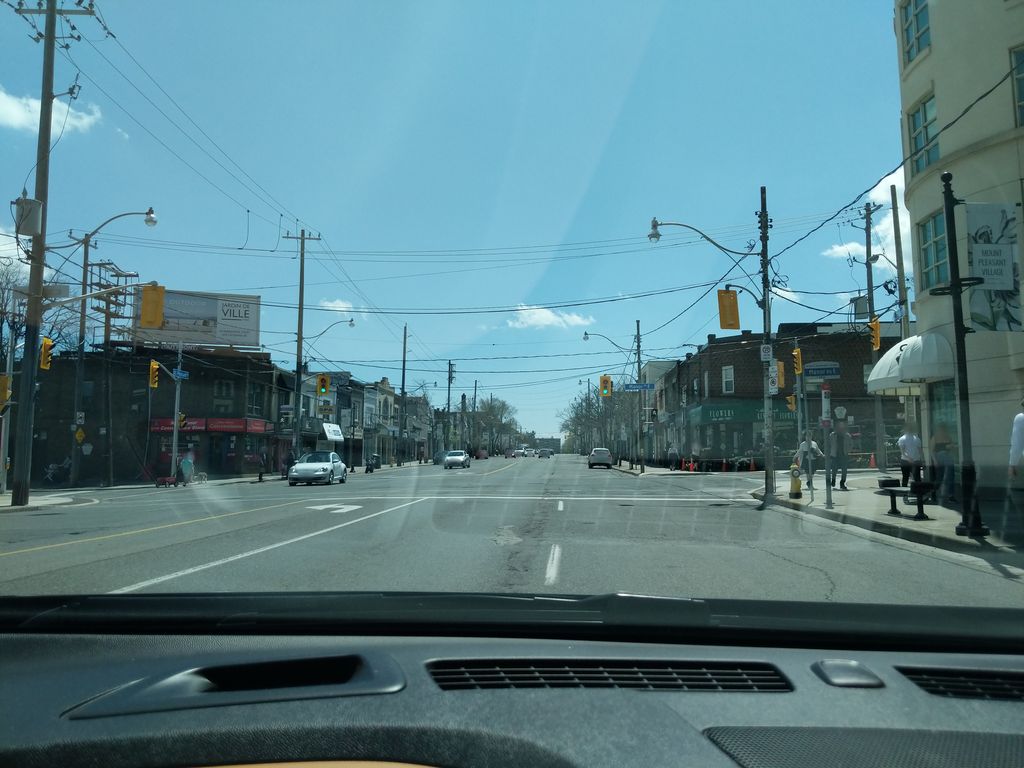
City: toronto